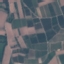
Land use / land cover: PermanentCrop